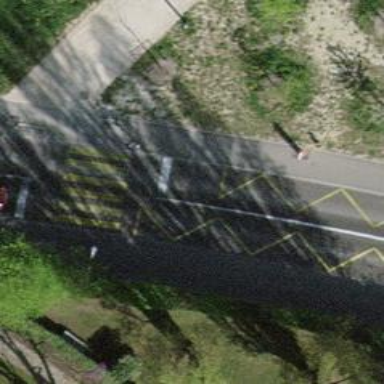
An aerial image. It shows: Bus stop with designated stop position for public transport.